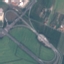
Land use / land cover: Highway